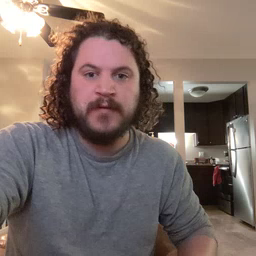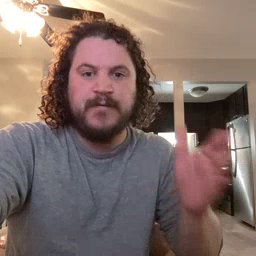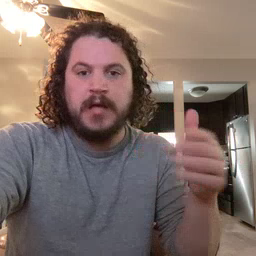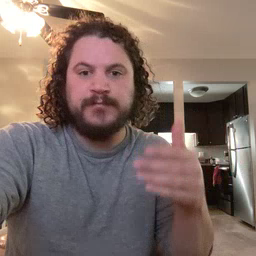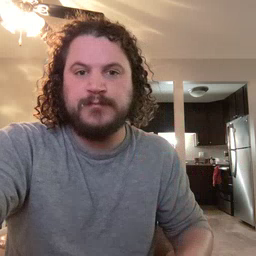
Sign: flag